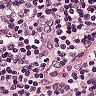
Metastatic tissue present: no